Aerial crown-view tile of a tropical tree (Barro Colorado Island, Panama), acquired 20241014:
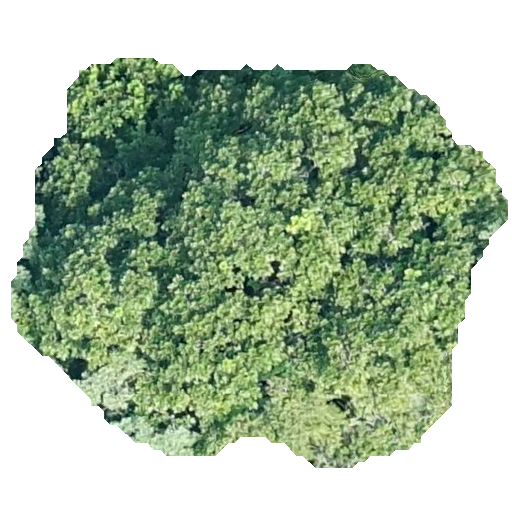
Species: Anacardium excelsum
GBIF accepted scientific name: Anacardium excelsum
Crown area: 240.495 m²